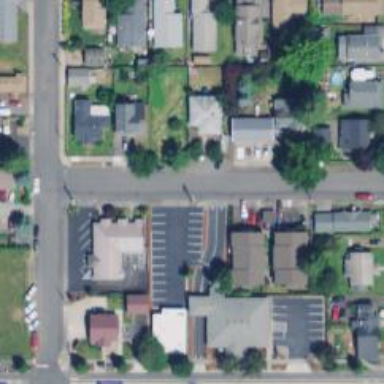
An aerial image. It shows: Residential road with sidewalk on the left side.